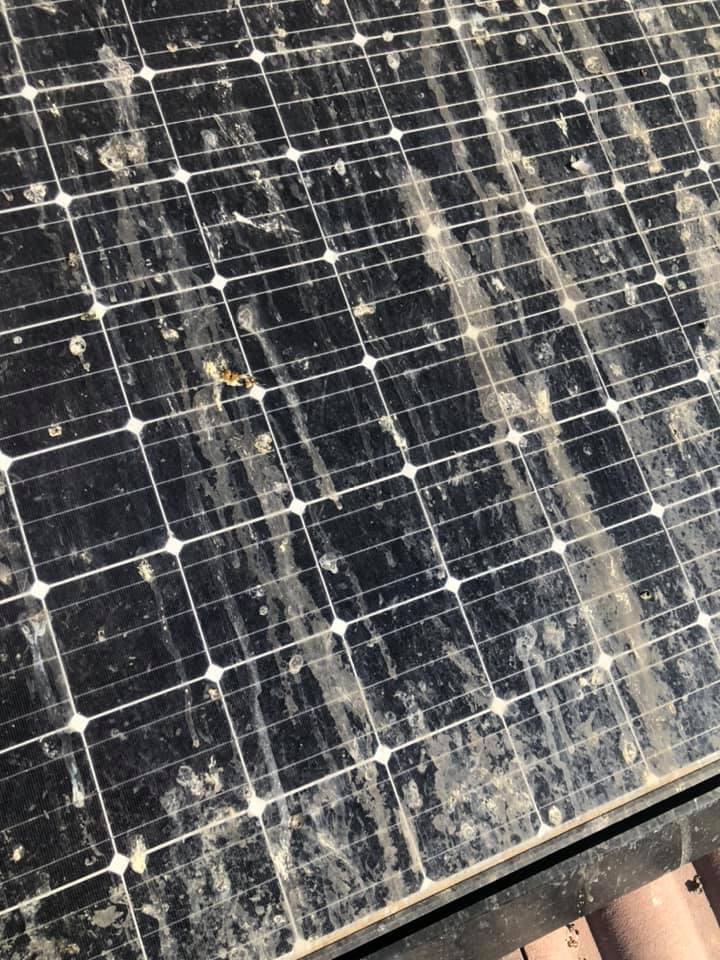
Label: Bird-drop